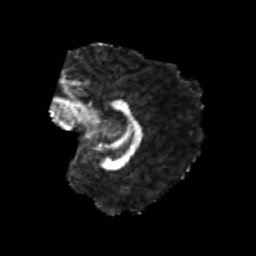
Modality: FA
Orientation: sagittal
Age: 21
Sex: male
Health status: healthy
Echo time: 0.074 s